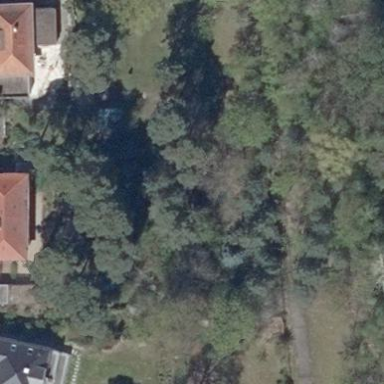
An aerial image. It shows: Garden that is leisure land.